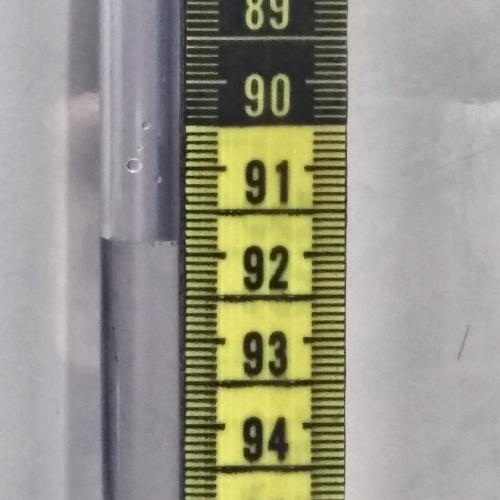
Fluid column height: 91.8 cm